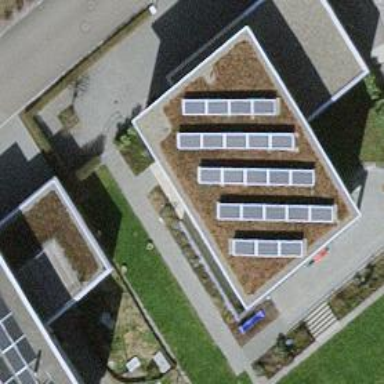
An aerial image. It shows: Solar power generator utilizing photovoltaic technology with solar photovoltaic panels.